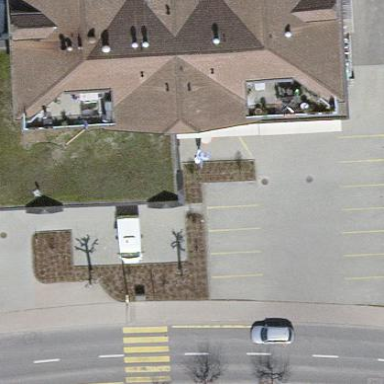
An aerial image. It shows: Parking area.